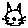
Label: cat